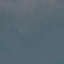
Label: SeaLake